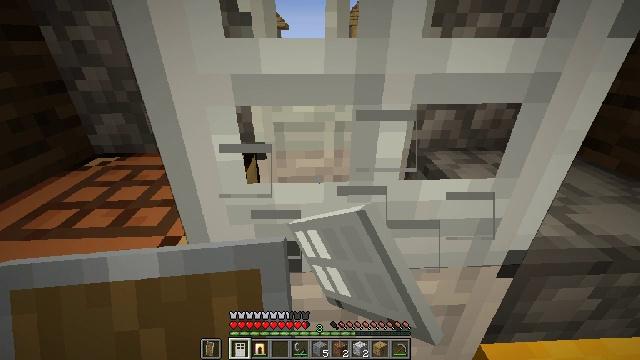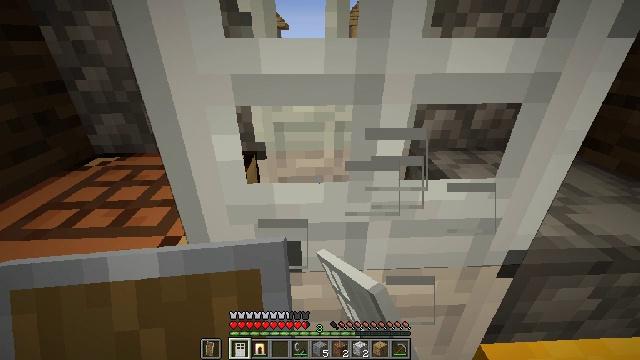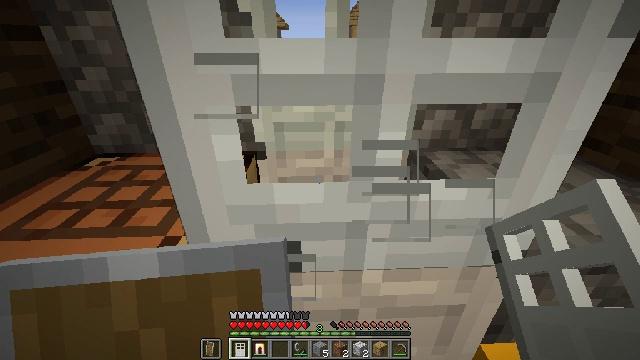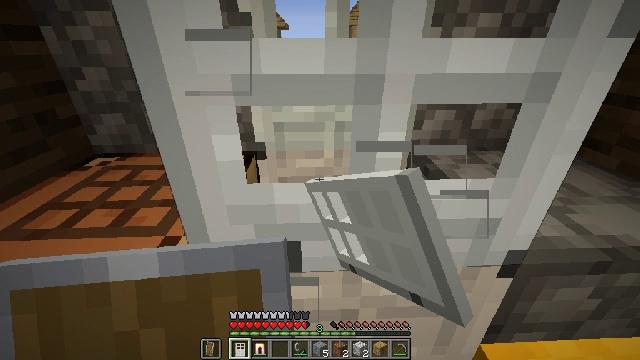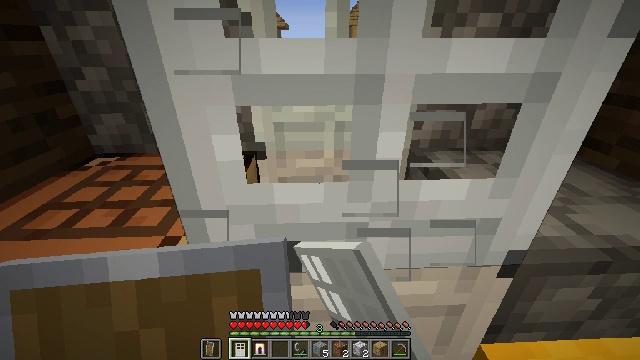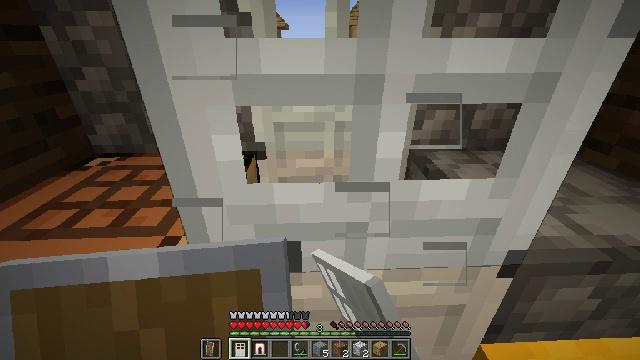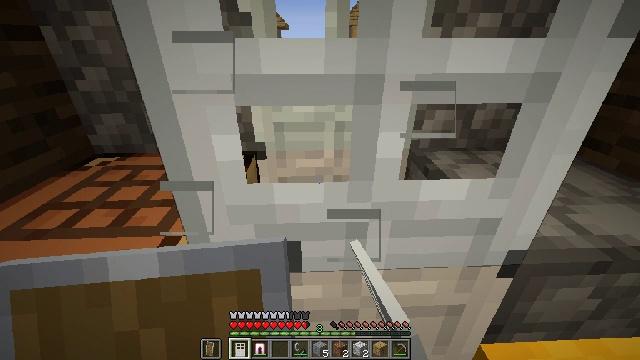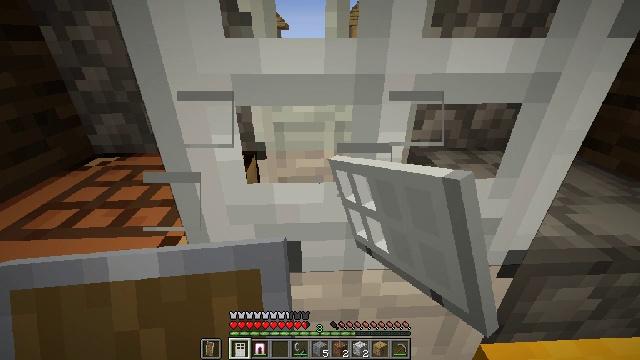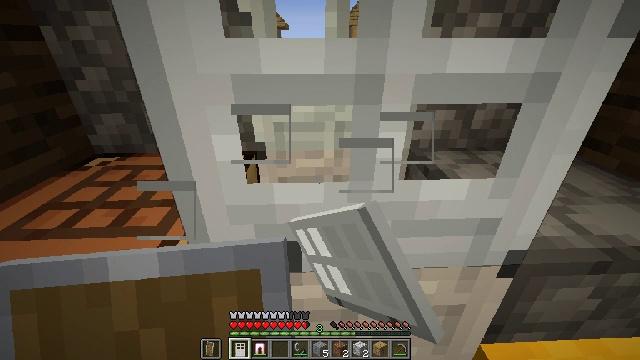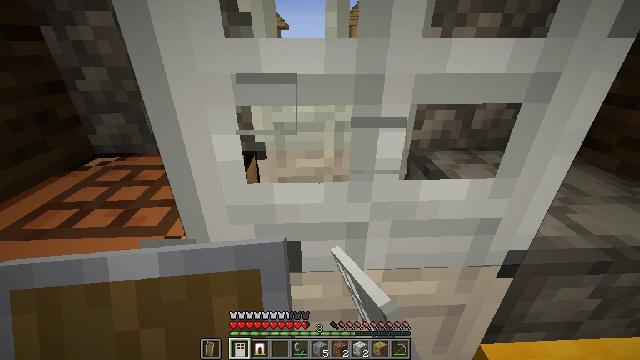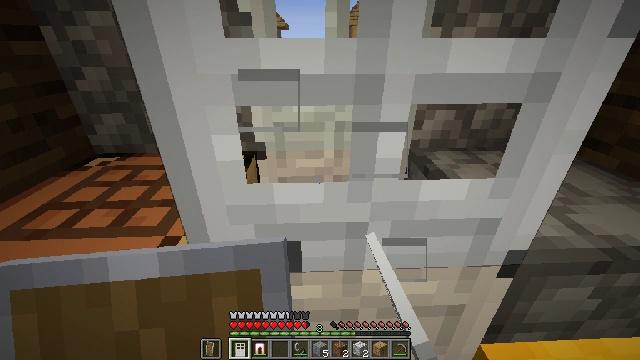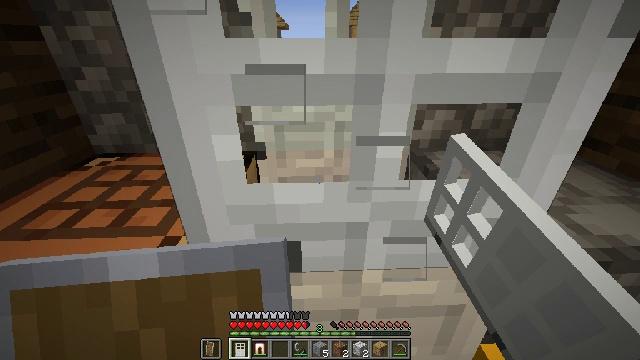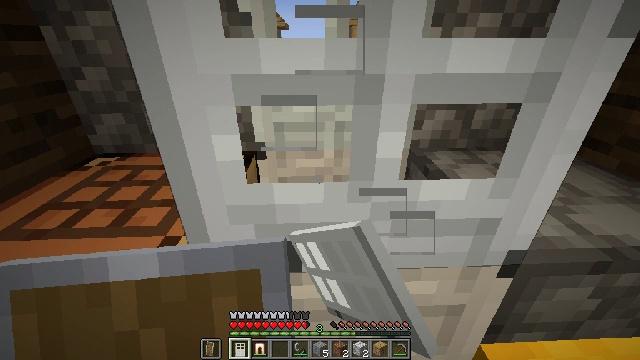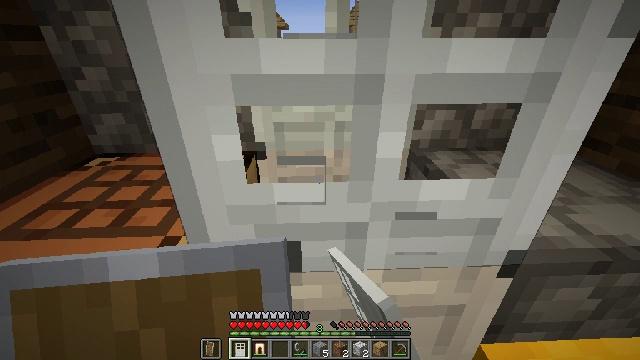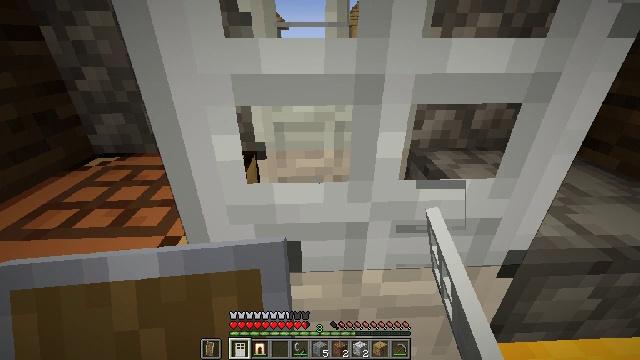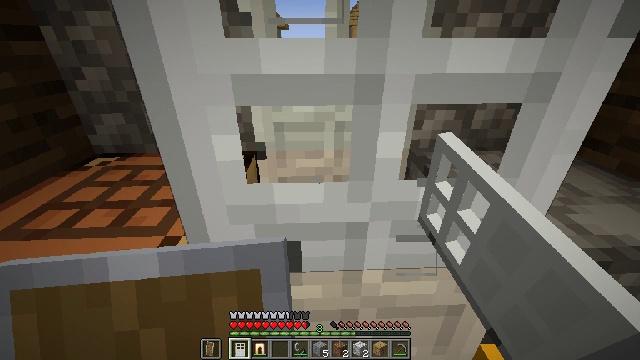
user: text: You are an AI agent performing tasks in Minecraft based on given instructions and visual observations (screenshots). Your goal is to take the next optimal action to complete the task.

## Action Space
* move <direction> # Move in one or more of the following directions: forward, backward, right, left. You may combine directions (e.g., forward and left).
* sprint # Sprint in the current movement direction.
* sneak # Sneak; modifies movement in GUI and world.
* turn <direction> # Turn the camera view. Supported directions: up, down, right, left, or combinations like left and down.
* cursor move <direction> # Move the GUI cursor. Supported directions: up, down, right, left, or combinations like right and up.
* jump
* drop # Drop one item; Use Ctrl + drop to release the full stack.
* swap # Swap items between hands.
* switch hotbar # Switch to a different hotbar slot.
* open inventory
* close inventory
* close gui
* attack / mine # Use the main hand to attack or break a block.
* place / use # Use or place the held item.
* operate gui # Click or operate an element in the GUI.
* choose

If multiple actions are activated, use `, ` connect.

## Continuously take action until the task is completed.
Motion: motion action
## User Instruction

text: Assemble a heavy weighted pressure plate with the crafting table.
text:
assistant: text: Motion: attack / mine
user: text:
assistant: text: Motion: attack / mine
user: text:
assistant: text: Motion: attack / mine
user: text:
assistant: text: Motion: attack / mine
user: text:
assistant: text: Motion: attack / mine
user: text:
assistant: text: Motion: attack / mine
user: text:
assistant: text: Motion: attack / mine
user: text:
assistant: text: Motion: attack / mine
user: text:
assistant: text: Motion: attack / mine
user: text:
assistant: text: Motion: attack / mine
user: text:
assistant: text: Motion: attack / mine
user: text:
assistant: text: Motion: attack / mine
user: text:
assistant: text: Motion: attack / mine
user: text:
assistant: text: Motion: attack / mine
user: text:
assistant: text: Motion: attack / mine
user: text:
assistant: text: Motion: attack / mine
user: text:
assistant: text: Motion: attack / mine
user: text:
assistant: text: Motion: attack / mine
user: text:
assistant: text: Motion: attack / mine
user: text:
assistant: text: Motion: attack / mine
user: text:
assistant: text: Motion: attack / mine
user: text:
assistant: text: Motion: attack / mine
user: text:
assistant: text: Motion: attack / mine
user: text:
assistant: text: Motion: attack / mine
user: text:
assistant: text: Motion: attack / mine
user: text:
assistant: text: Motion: attack / mine
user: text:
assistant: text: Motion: attack / mine
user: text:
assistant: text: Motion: attack / mine
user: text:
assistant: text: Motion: attack / mine
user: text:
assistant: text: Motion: attack / mine